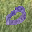
Label: 0